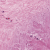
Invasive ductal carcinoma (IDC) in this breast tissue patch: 0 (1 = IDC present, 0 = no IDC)